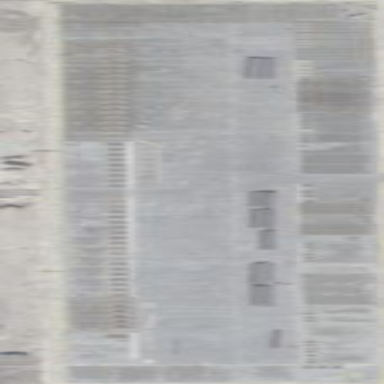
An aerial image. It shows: Warehouse.